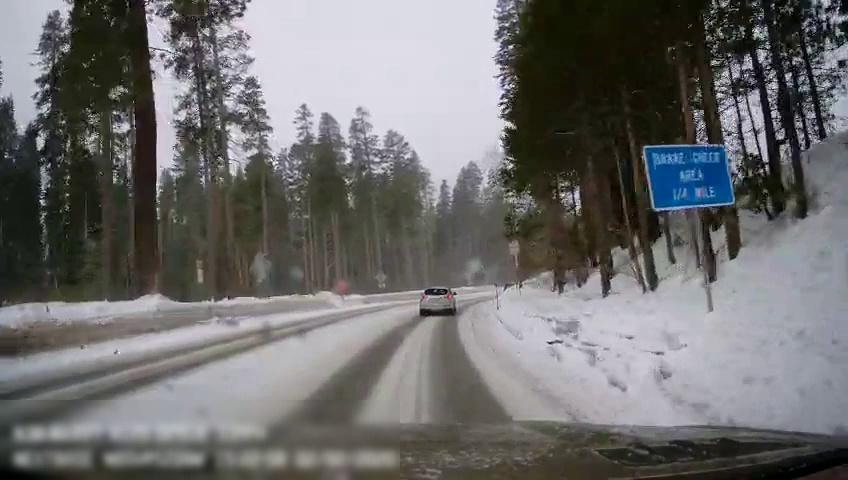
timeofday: Day
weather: Snowy
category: Drivable Space
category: Vehicles | SUV
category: Traffic | Signs
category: Traffic | Signs
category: Traffic | Signs